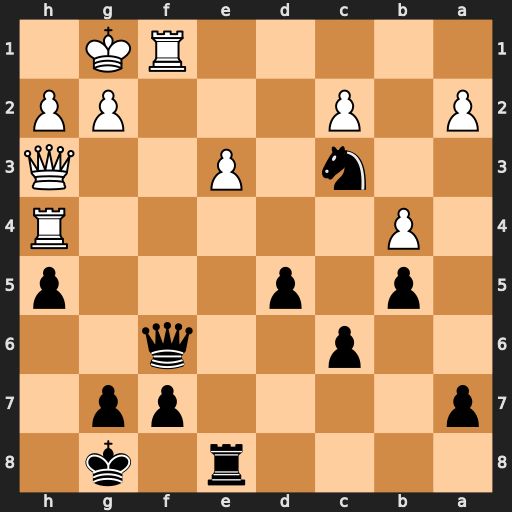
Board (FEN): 4r1k1/p4pp1/2p2q2/1p1p3p/1P5R/2n1P2Q/P1P3PP/5RK1
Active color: b
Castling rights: -
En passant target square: -
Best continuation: Ne2+ Kh1 Qxf1#